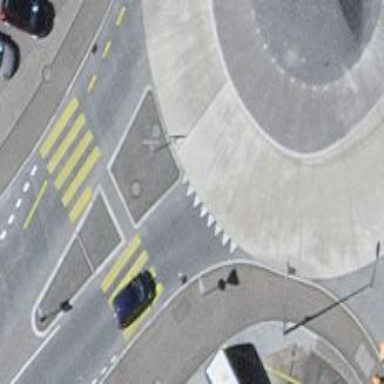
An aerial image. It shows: Traffic calming island.